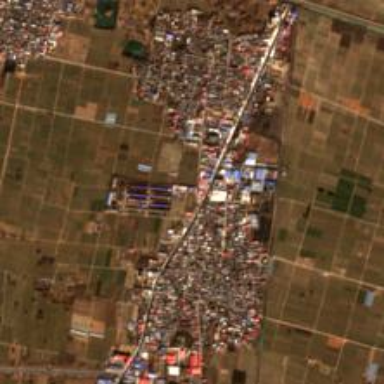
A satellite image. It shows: Township within town.